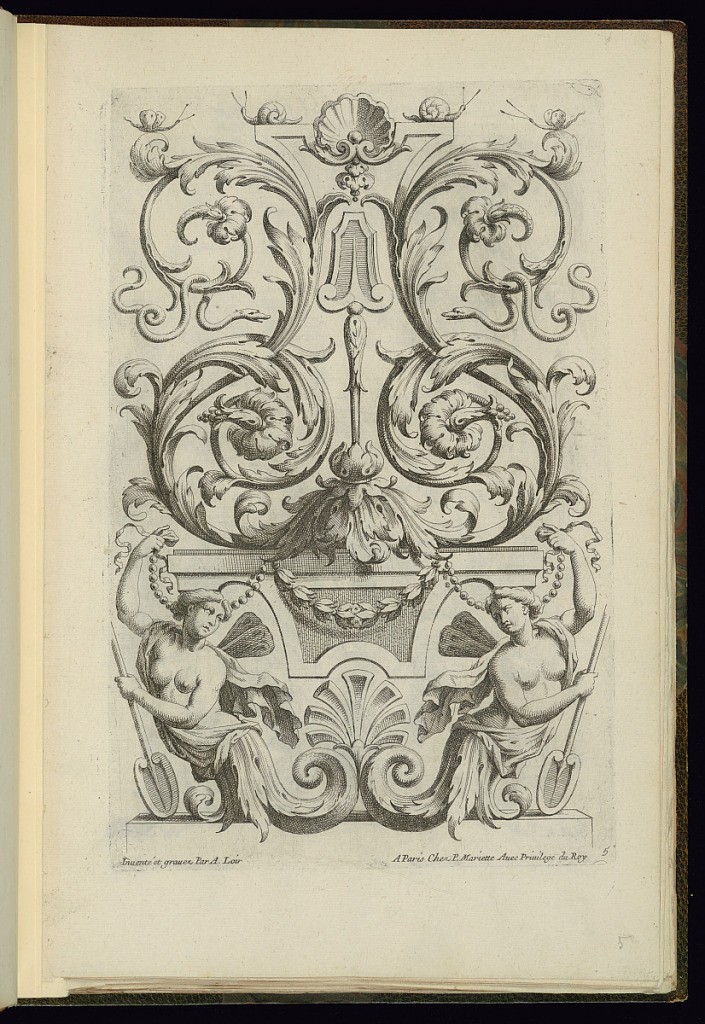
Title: Ornament Panel Design
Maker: Alexis Loir, French, 1640 - 1713
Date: ca.1660–1713
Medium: Etching on paper
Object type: Print
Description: Ornament panel design adorned with foliate scrolls, shells, snails, rosettes, fleurons, scrolling leaves (rinceaux), festoons of leaves and pearls, and two terminal figures - female figures with wings. The plate is signed and numbered.